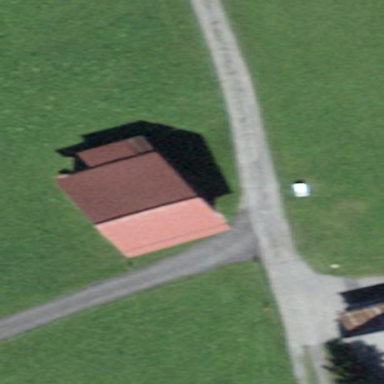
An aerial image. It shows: Rural barn.